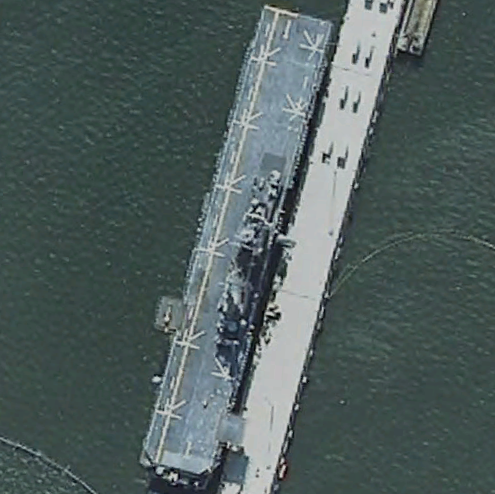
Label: assault